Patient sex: M
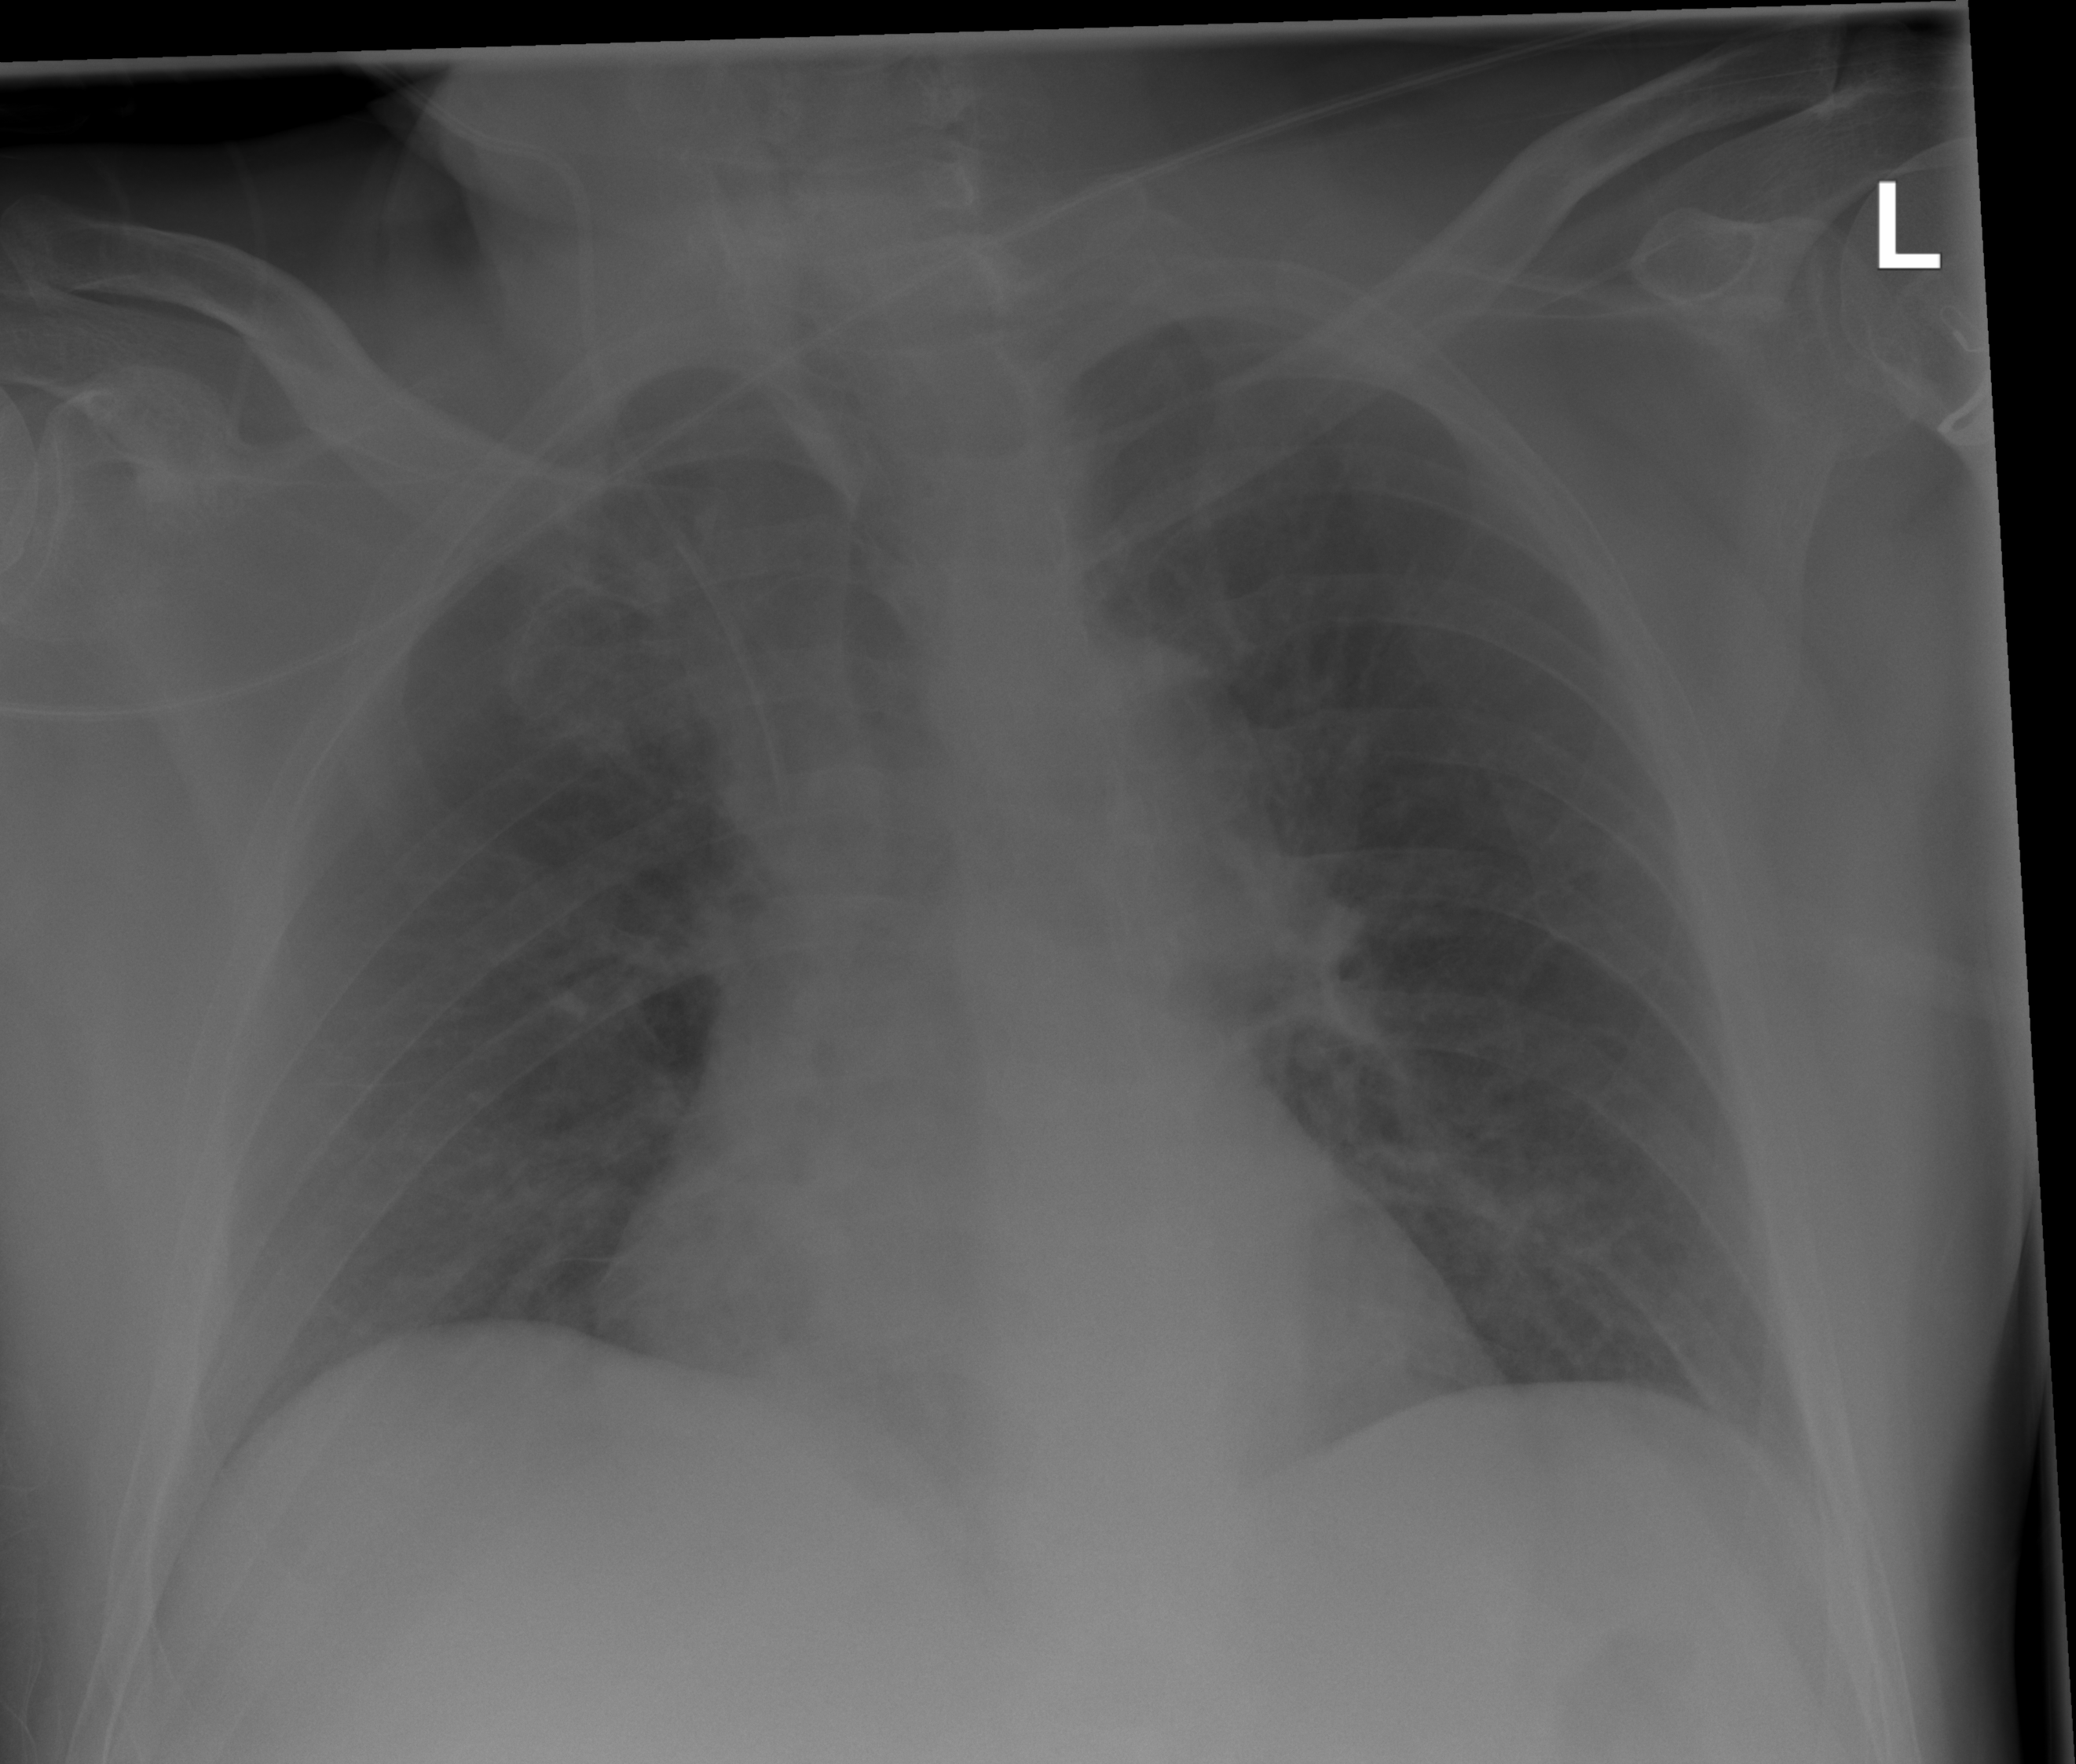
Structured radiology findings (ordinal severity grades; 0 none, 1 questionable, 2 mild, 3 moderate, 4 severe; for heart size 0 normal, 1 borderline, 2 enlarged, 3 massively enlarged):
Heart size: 2
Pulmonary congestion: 0
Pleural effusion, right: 0
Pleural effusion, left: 0
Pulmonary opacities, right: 0
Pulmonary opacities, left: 0
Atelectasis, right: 2
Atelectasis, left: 0